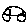
Label: car